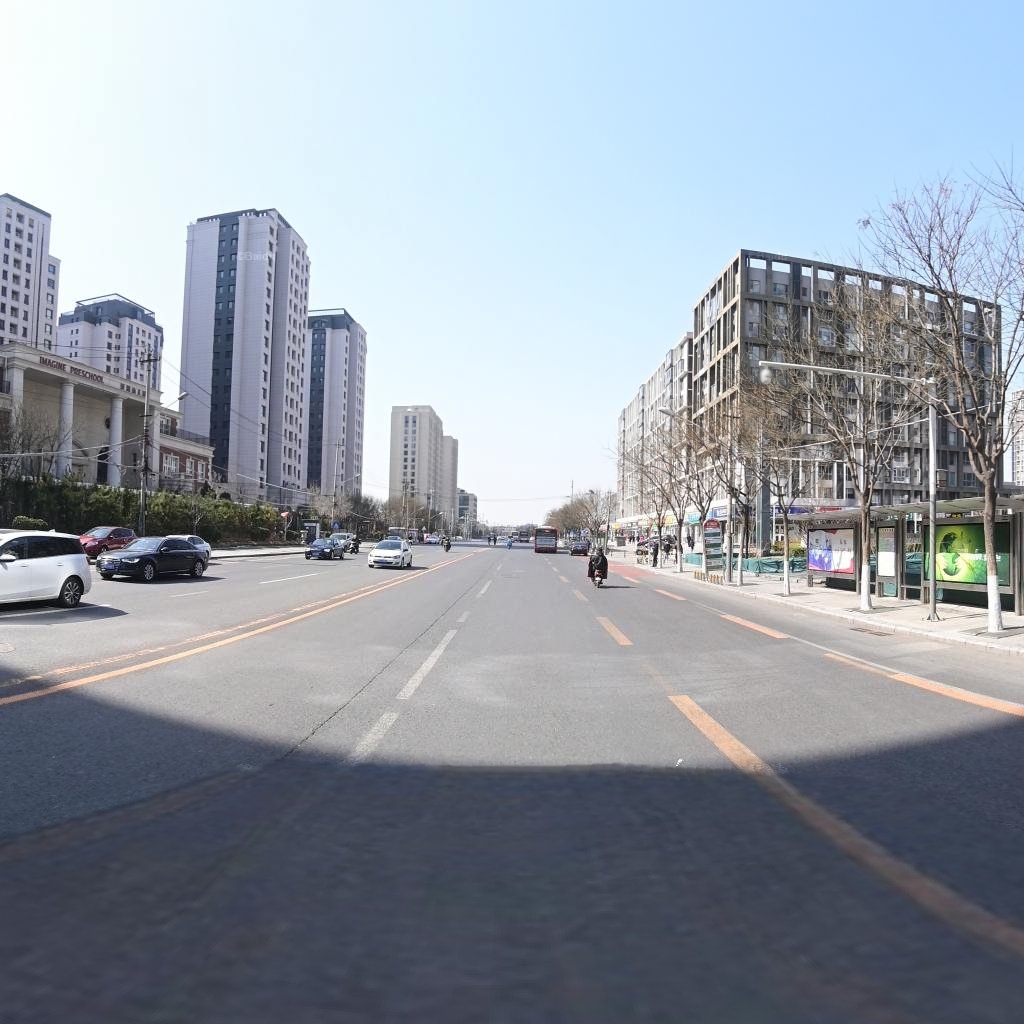
Region: Chaoyang
Road damage annotations: longitudinal crack, manhole cover